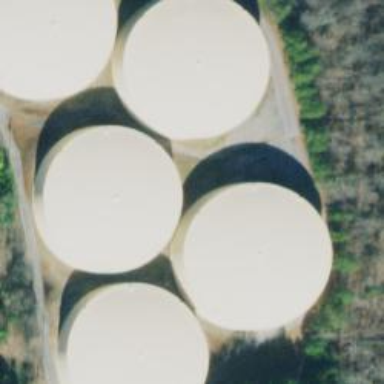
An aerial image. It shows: Water storage tank.